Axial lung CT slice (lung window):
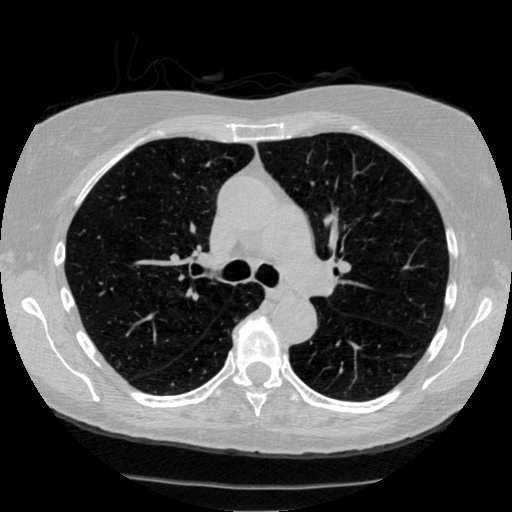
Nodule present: no